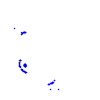
Particle: kaon